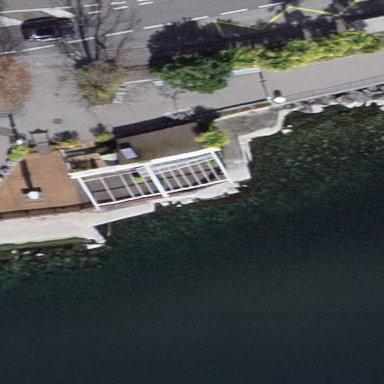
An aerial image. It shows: Outdoor seating area for leisure land.